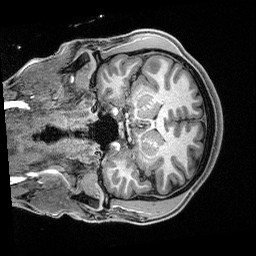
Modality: T1w
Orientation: coronal
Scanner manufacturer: siemens
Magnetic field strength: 3 T
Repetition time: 2.4 s
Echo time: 0.00122 s